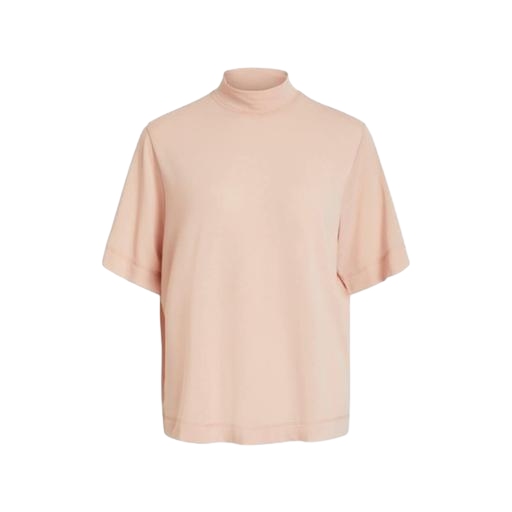
pink clay tee, pink mock neck top, mock neck t-shirt, white background